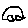
Label: car